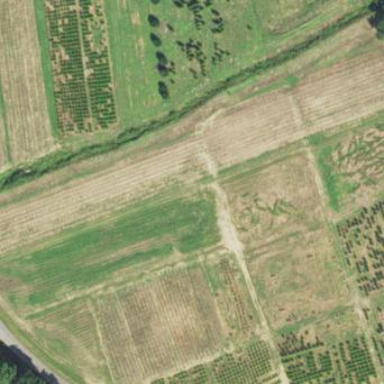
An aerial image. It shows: Plant nursery cultivating trees.